Aerial crown-view tile of a tropical tree (Barro Colorado Island, Panama), acquired 20241014:
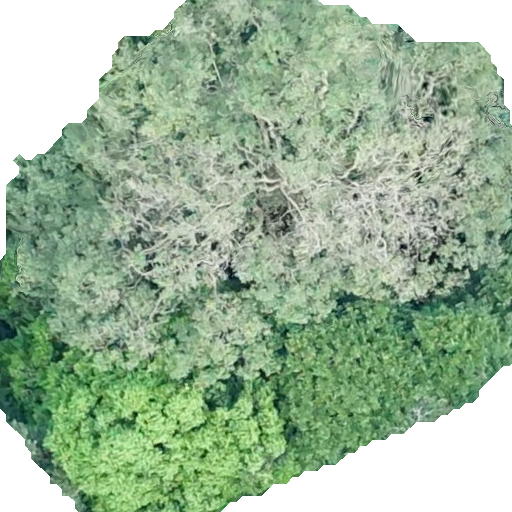
Species: Terminalia oblonga
GBIF accepted scientific name: Terminalia oblonga
Crown area: 340.511 m²